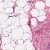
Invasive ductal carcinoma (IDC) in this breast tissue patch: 0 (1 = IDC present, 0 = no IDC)